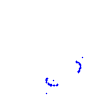
Particle: kaon